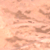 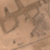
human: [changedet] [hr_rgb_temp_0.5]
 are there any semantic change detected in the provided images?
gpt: An artificial canal has been realized.